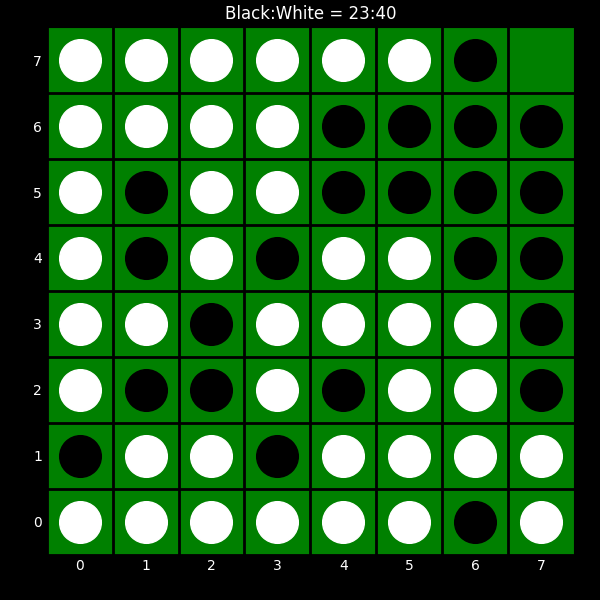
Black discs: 23
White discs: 40